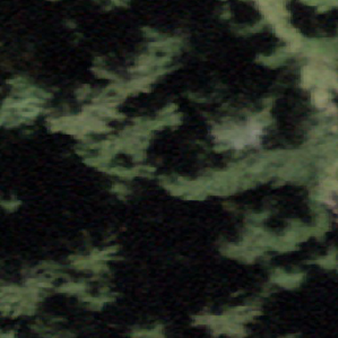
Label: other